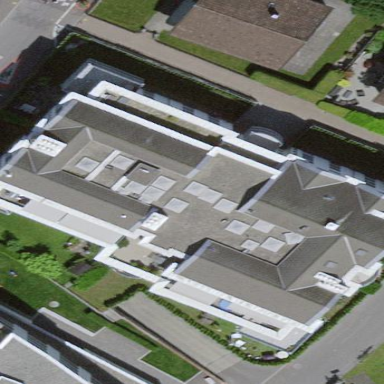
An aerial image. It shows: Image showing building with apartments.